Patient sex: M
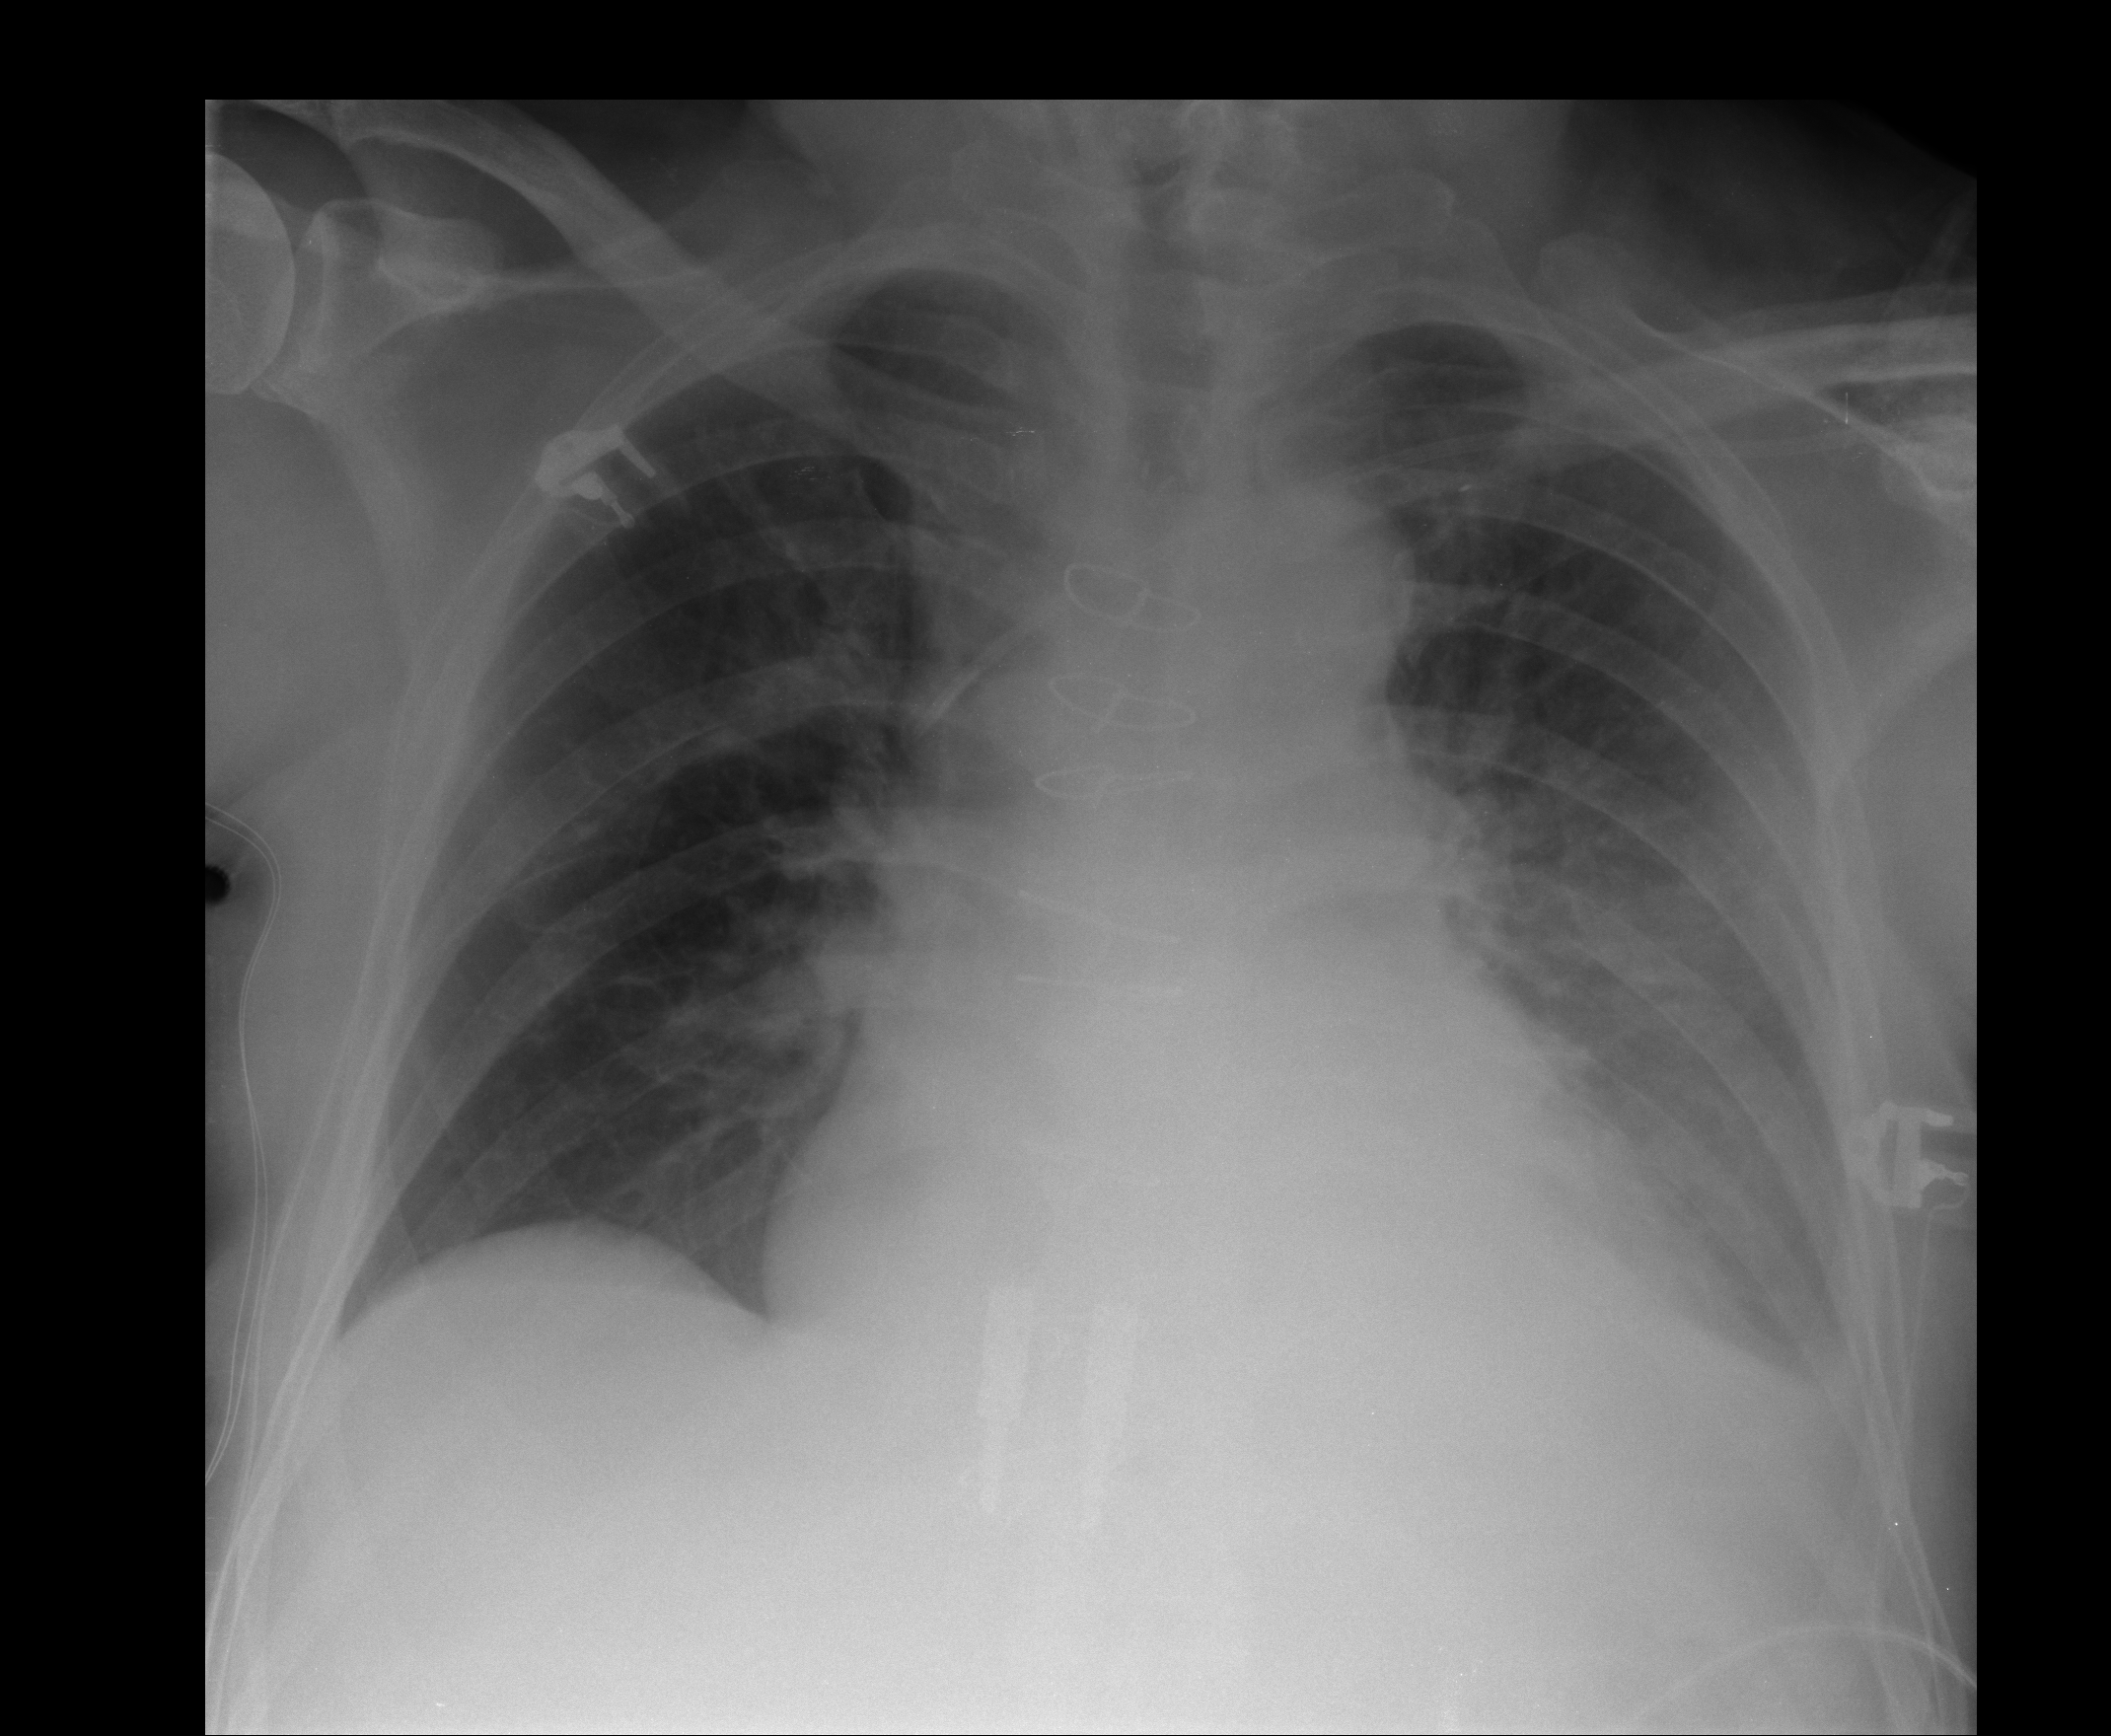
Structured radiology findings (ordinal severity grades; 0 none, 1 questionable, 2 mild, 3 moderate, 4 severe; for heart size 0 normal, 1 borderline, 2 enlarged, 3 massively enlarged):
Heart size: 2
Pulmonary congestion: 2
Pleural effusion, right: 0
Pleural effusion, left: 2
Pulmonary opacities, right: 0
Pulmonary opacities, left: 2
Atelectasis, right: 2
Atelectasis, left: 2